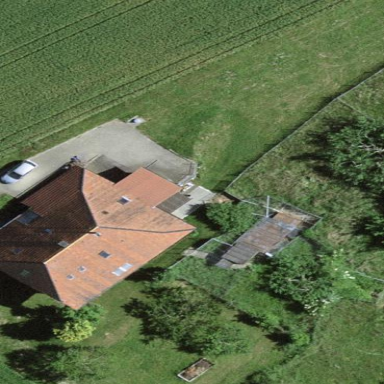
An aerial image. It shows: Farmyard area.